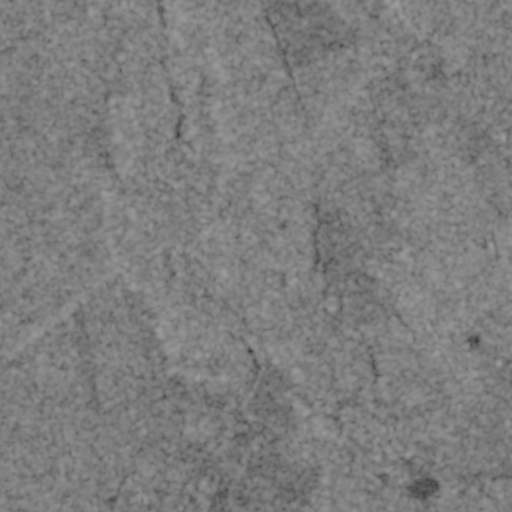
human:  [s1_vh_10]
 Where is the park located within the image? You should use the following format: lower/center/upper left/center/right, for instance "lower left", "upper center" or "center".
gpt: The park is located in the upper right of the image.
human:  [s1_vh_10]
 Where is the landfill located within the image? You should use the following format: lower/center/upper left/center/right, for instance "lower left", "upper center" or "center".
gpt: There is no landfill in the image.

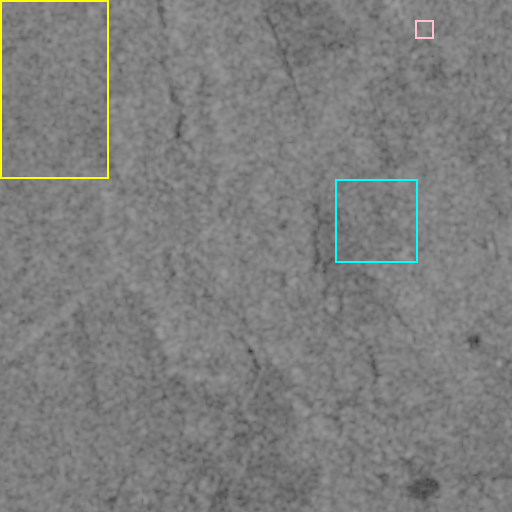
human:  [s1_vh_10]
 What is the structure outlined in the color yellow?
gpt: The structure outlined in yellow is a crop field.
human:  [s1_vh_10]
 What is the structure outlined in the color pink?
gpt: The structure outlined in pink is a park.
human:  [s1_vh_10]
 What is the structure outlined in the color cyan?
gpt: The structure outlined in cyan is a quarry.
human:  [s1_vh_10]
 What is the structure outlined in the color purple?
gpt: There is no purple outline.